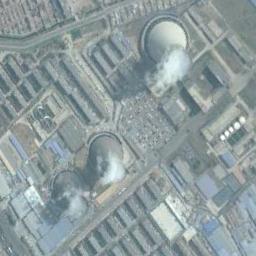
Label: thermal_power_station